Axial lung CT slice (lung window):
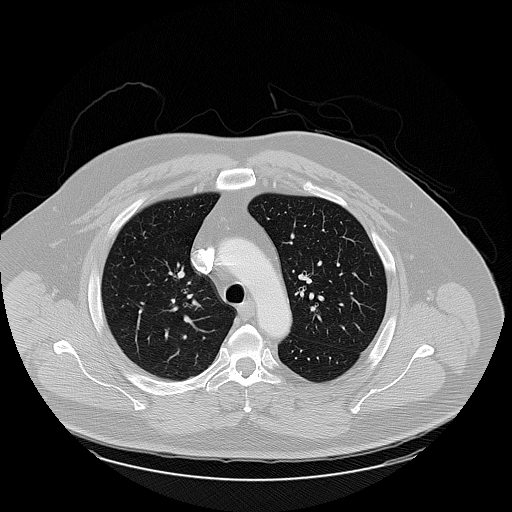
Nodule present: no